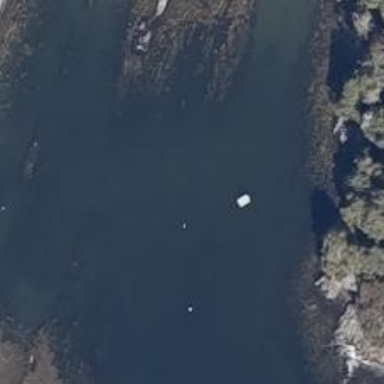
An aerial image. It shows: Dock by the waterway.